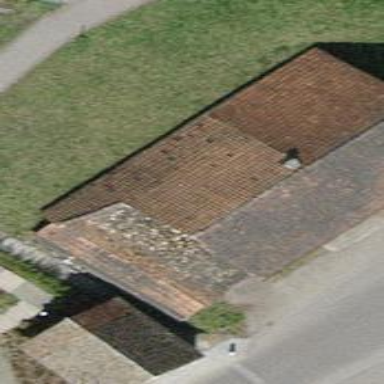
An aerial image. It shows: View of roof of building.